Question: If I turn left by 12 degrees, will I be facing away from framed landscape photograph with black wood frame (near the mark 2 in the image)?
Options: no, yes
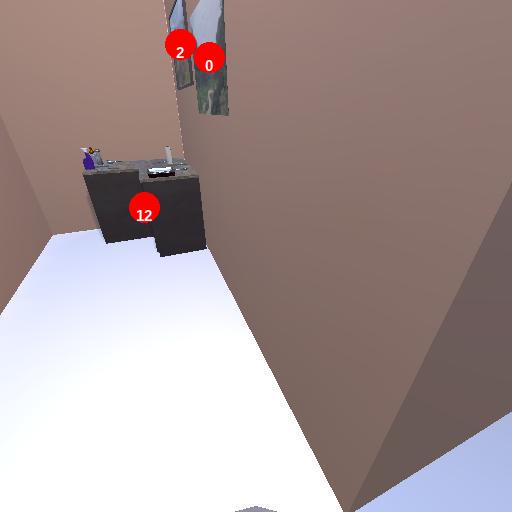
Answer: no